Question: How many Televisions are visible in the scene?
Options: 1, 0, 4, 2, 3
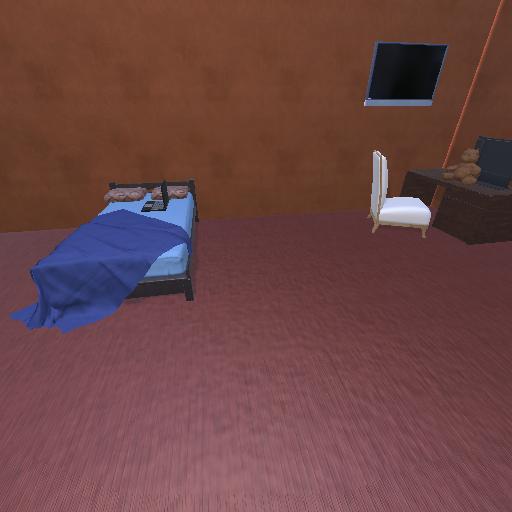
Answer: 1